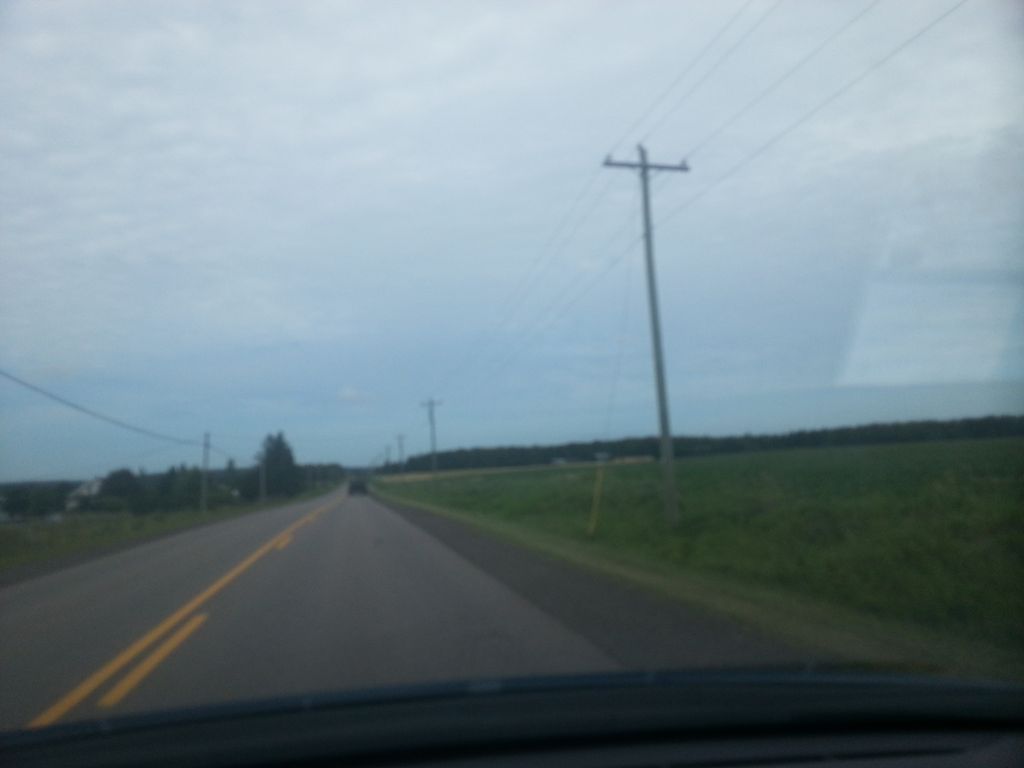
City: charlottetown